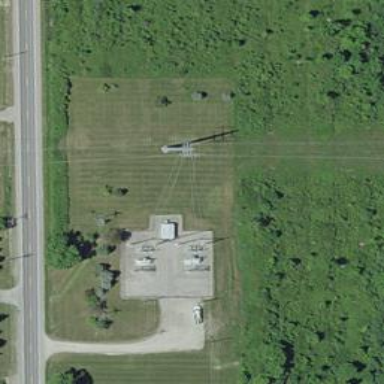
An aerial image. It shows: Power tower.